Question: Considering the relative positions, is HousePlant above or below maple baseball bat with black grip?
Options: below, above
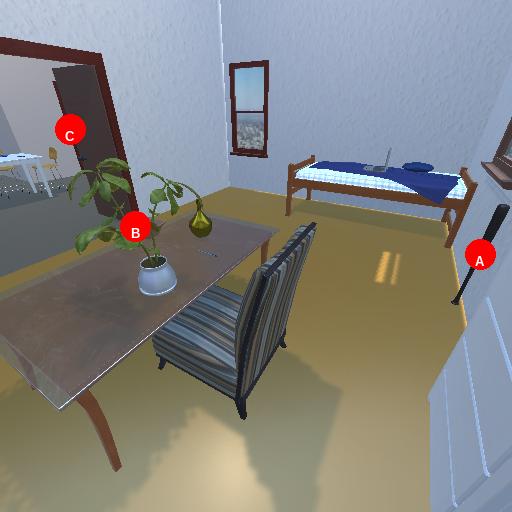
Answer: below